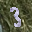
Label: 3